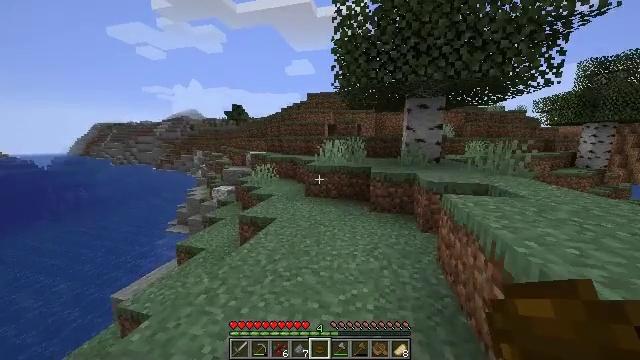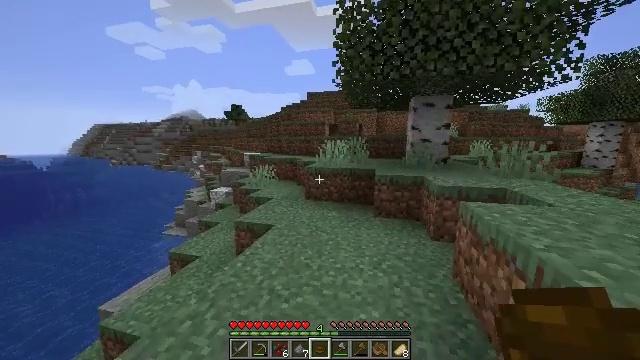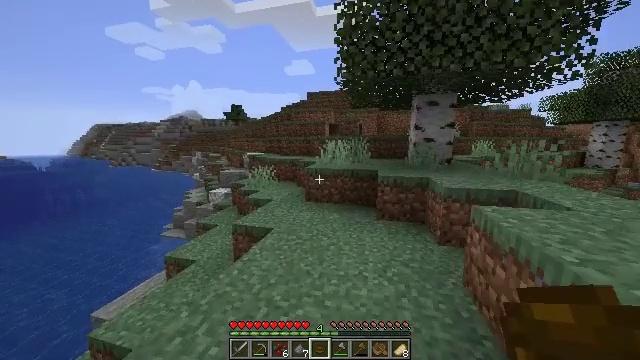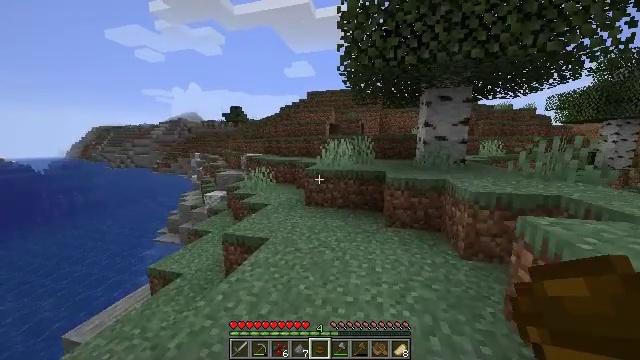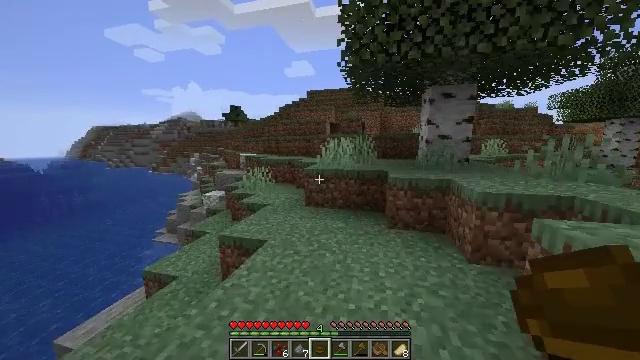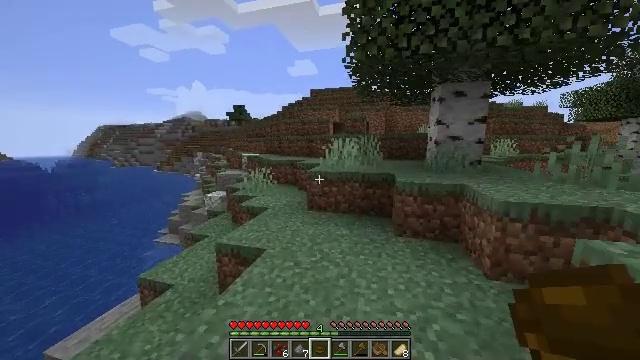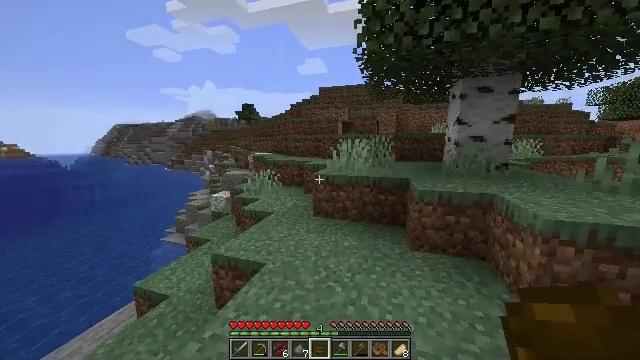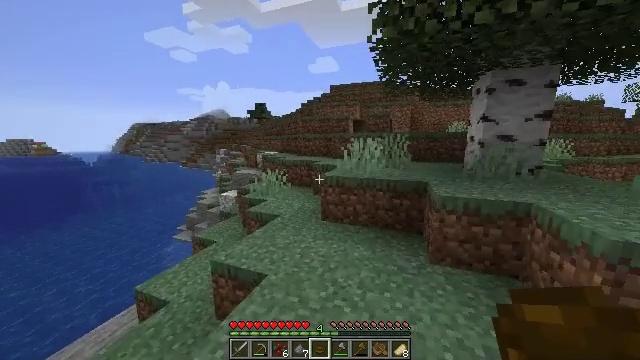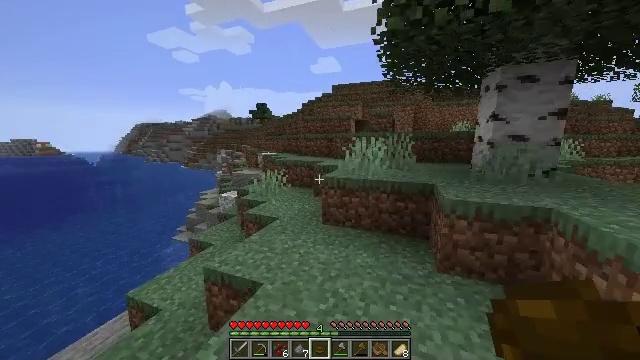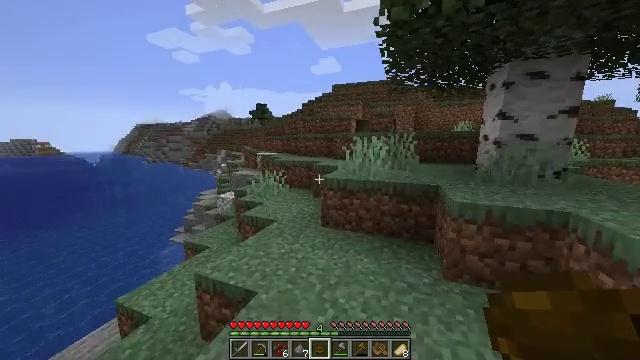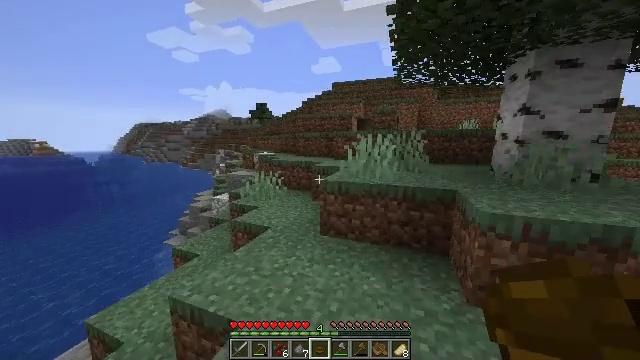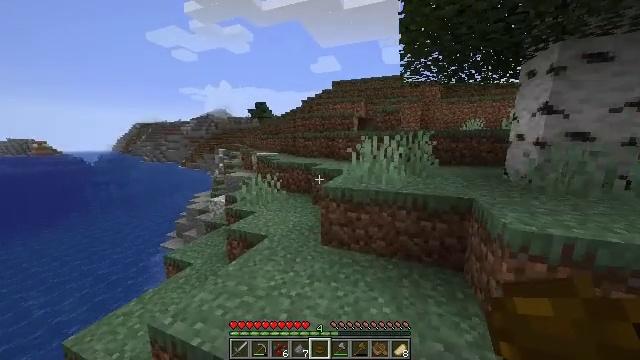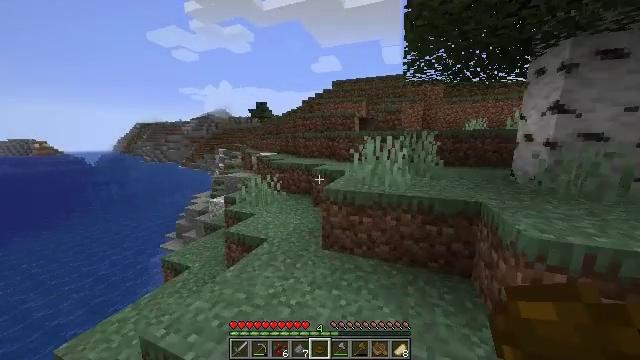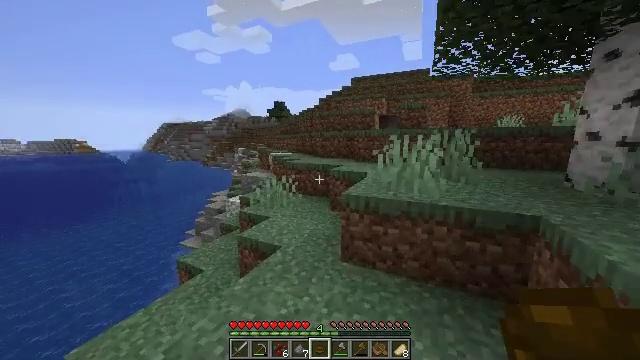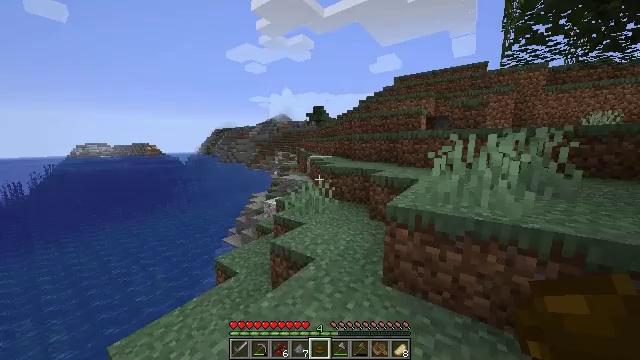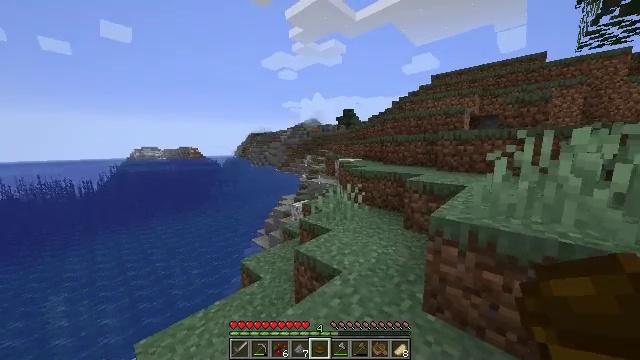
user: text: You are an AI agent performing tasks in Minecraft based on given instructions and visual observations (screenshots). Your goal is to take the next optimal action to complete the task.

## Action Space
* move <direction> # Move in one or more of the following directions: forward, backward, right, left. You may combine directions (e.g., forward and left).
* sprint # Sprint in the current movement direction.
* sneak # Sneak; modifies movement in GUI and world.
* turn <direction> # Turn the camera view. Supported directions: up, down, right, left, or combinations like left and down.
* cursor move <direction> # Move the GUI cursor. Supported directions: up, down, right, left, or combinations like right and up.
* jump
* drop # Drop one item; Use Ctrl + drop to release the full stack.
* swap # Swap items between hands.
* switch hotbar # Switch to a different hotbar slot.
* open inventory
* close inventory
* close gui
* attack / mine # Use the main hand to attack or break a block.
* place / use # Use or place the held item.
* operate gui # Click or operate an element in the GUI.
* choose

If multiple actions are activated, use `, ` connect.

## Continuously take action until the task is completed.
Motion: motion action
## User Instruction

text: Remove a bowl from the inventory.
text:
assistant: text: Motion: move forward, sprint
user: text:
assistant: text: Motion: move forward, sprint
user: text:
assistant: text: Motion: move forward, sprint
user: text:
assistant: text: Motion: move forward, sprint
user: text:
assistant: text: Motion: move forward, sprint
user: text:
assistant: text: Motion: move forward, sprint, turn left
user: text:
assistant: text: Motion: move forward, sprint, turn left
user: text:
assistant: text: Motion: move forward, sprint
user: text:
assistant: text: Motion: move forward, sprint
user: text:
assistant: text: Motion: move forward, sprint
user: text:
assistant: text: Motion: move forward, sprint
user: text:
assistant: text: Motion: move forward, sprint
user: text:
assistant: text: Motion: move forward, sprint, turn left
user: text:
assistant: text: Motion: move forward, sprint, turn left
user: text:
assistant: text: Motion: move forward, sprint, turn left
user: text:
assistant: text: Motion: move forward, sprint
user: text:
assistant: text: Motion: move forward, sprint
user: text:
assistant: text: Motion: move forward, sprint
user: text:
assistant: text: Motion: move forward, sprint
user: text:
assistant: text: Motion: move forward, sprint
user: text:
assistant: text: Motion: move forward, sprint, turn right
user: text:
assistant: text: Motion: move forward, sprint, turn right and down
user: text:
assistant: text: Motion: move forward, sprint, turn right
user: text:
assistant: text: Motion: move forward, sprint
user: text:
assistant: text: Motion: move forward, sprint
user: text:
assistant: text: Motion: move forward, sprint, turn right
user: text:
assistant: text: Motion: move forward, sprint, turn right and down
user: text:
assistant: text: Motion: move forward, sprint, turn right and down
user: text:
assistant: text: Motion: move forward, sprint, turn right and down
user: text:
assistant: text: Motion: move forward, sprint, turn right